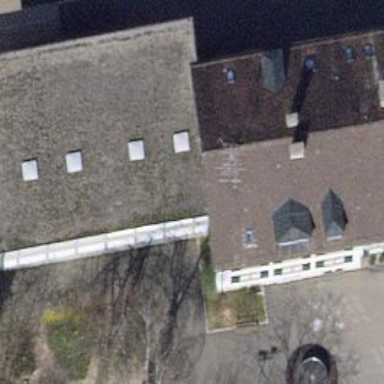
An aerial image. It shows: School building.